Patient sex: M
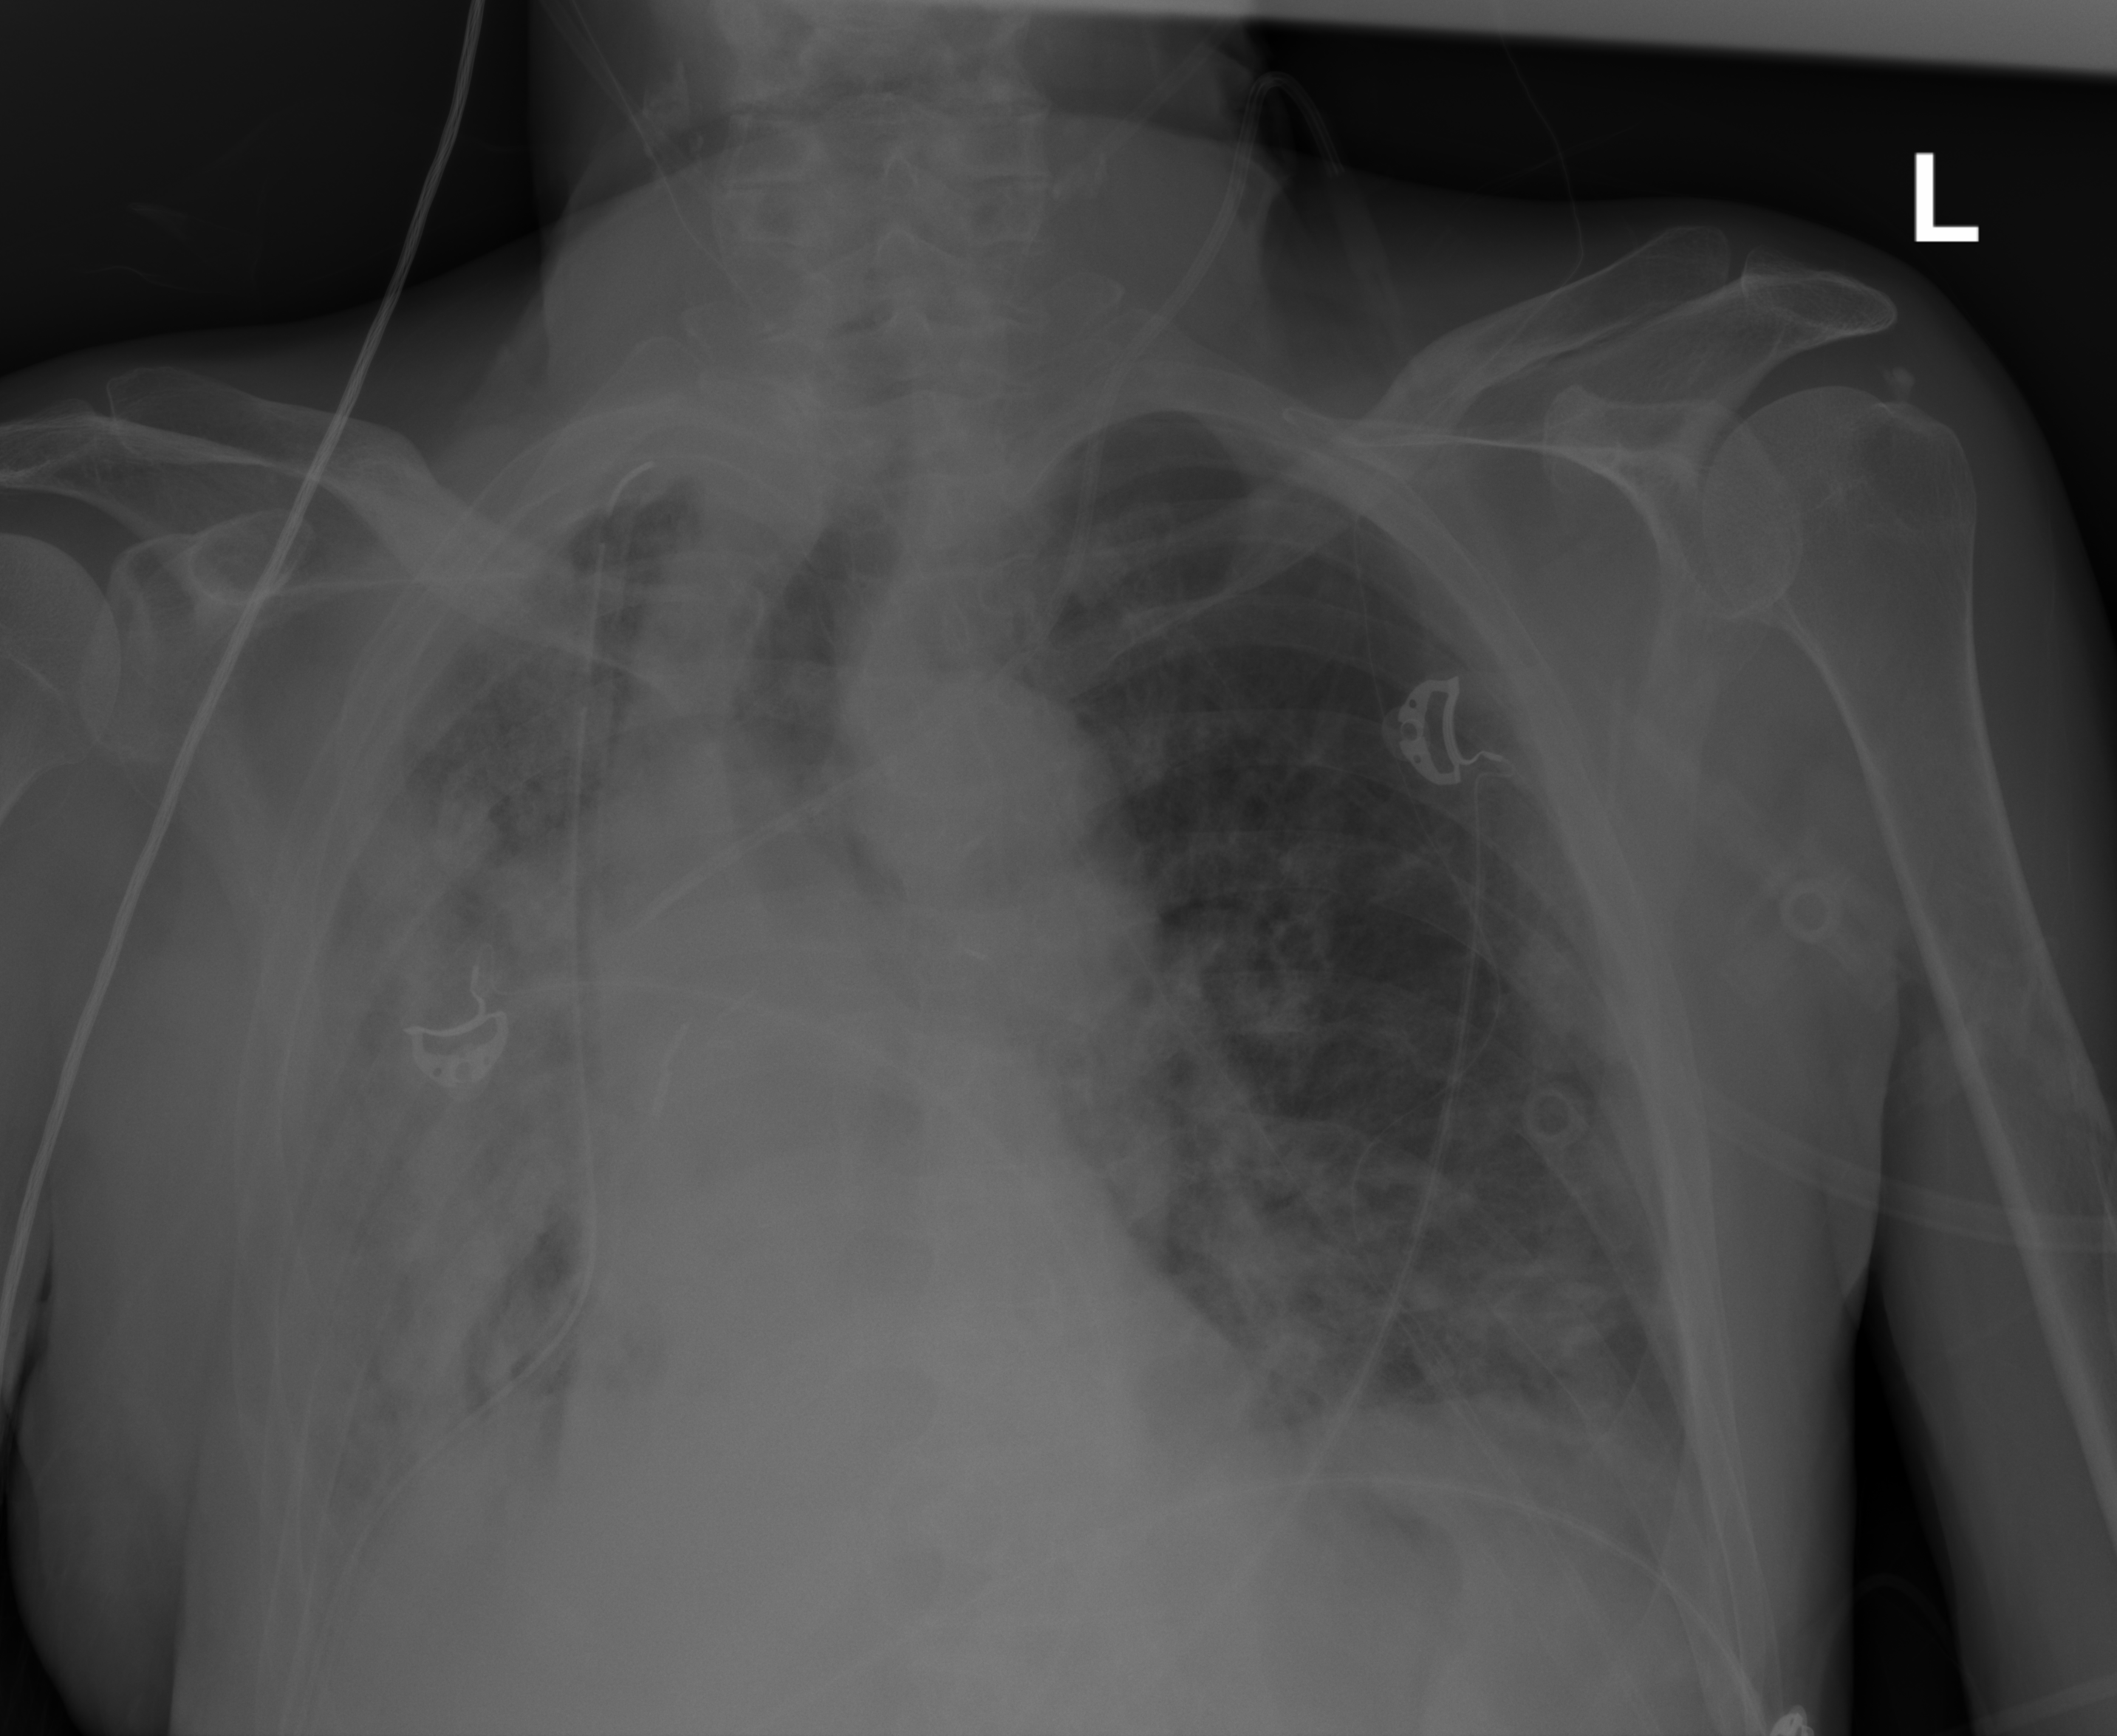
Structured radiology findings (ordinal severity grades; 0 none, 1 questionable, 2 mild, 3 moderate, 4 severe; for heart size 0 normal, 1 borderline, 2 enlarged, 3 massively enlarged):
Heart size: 2
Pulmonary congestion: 0
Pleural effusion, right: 2
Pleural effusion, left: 2
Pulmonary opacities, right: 3
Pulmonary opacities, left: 2
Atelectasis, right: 2
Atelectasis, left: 2